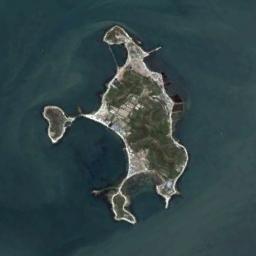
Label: island